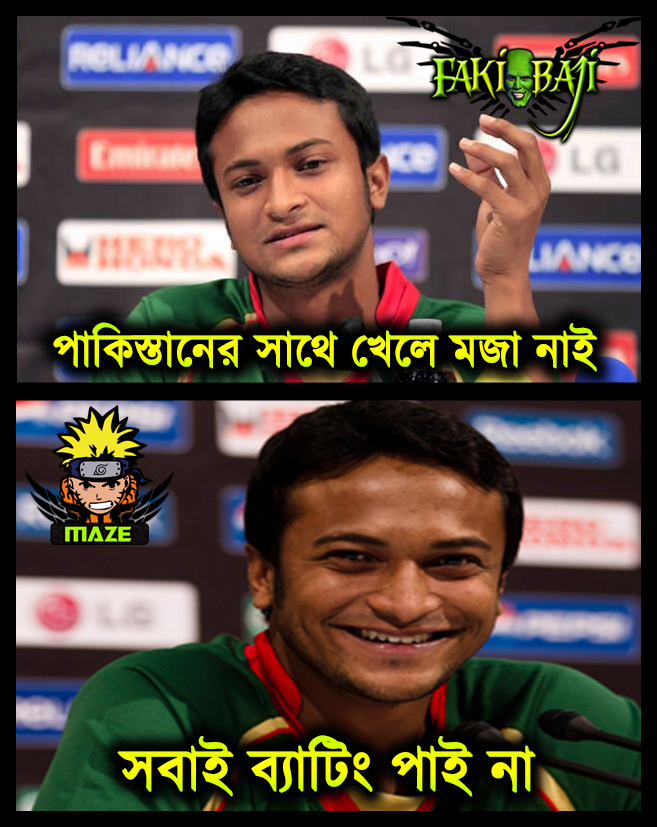
Caption: পাকিস্তানের সাথে খেলে মজা নাই সবাই ব্যাটিং পাই না
Label: non-hate